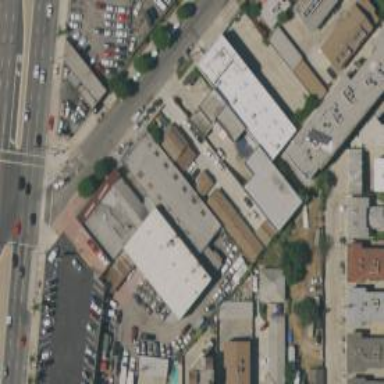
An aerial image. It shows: Commercial building.